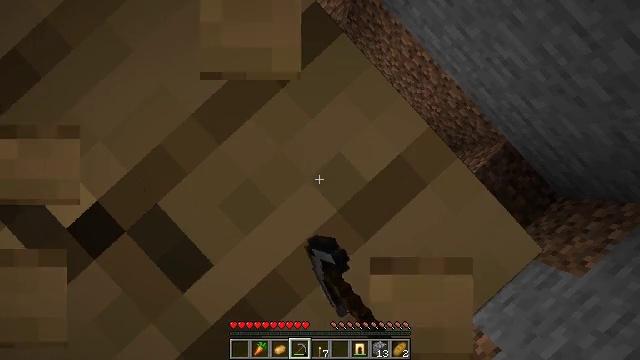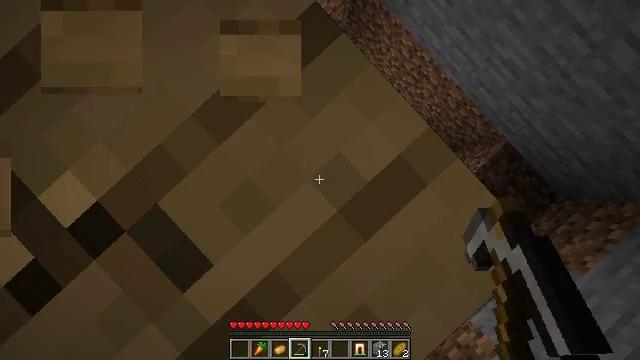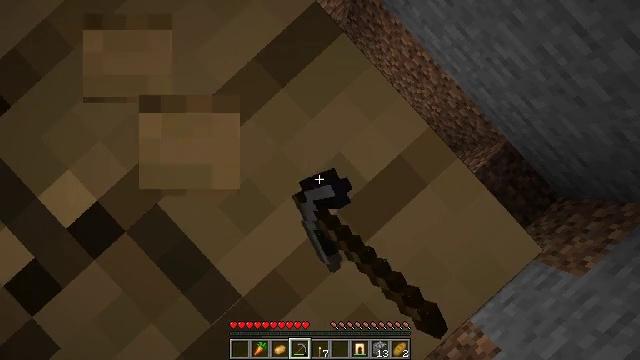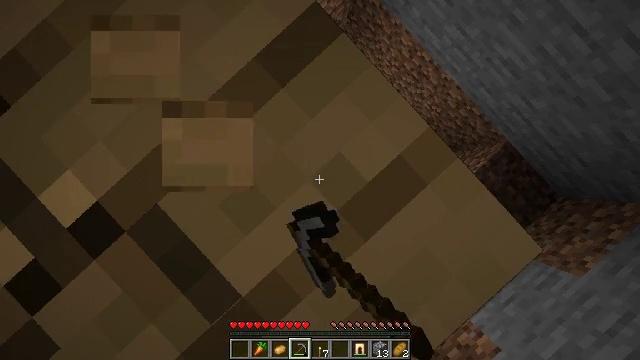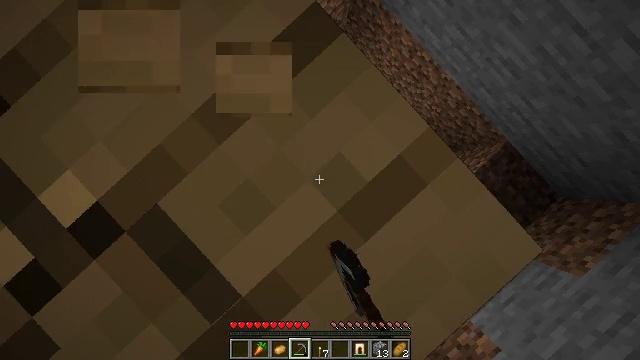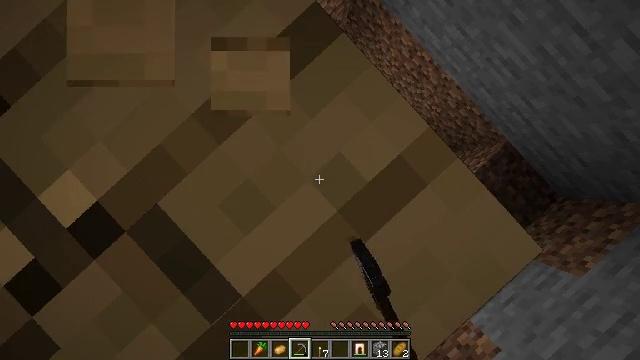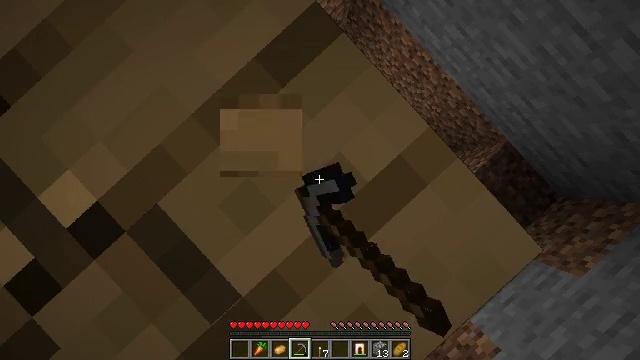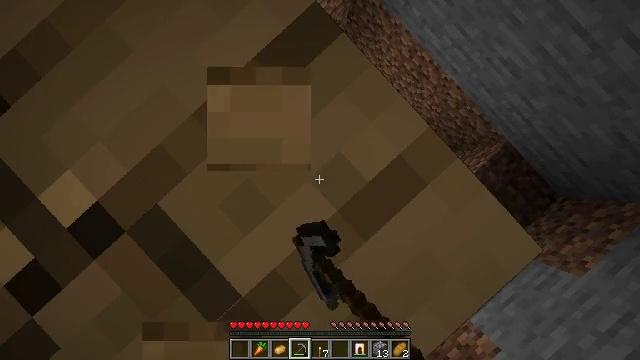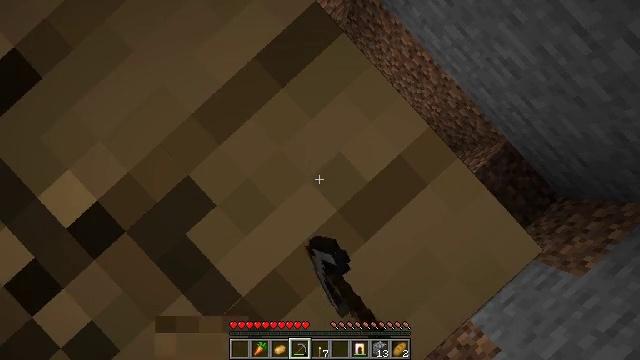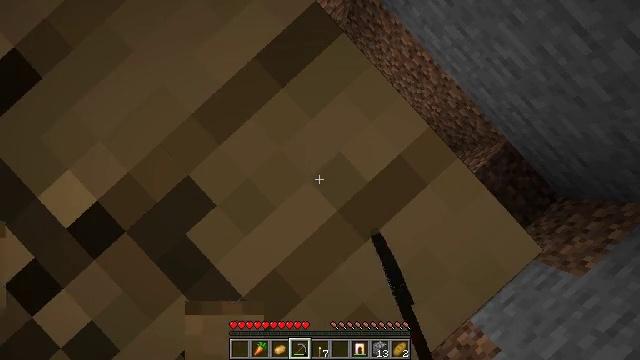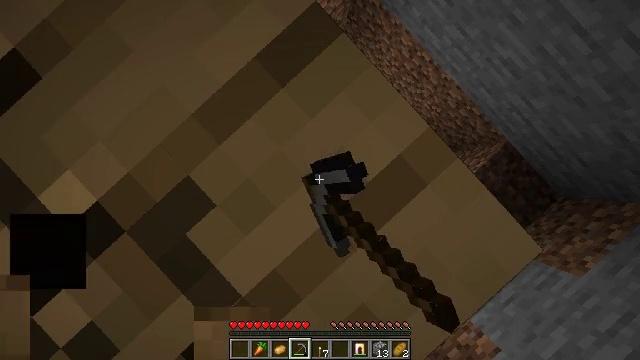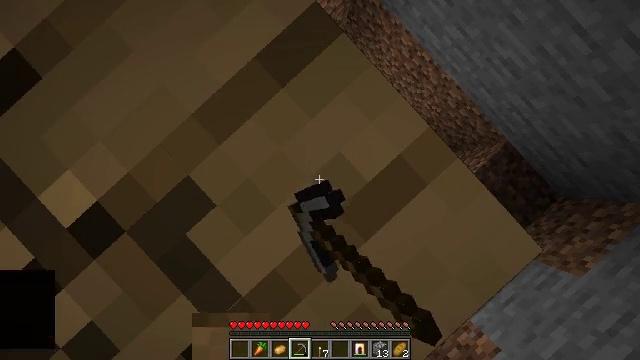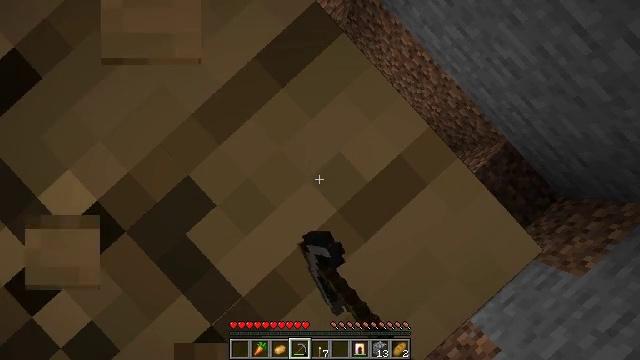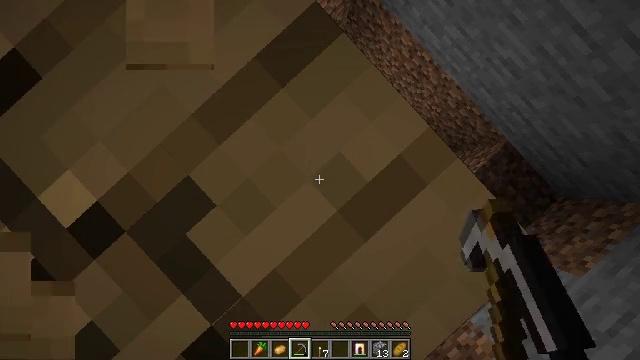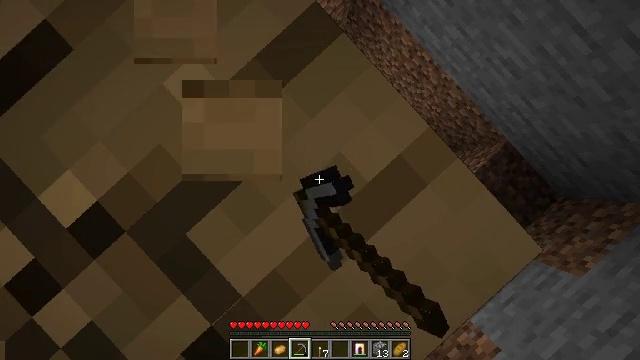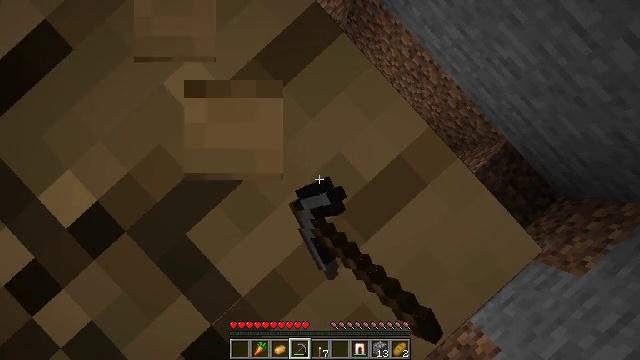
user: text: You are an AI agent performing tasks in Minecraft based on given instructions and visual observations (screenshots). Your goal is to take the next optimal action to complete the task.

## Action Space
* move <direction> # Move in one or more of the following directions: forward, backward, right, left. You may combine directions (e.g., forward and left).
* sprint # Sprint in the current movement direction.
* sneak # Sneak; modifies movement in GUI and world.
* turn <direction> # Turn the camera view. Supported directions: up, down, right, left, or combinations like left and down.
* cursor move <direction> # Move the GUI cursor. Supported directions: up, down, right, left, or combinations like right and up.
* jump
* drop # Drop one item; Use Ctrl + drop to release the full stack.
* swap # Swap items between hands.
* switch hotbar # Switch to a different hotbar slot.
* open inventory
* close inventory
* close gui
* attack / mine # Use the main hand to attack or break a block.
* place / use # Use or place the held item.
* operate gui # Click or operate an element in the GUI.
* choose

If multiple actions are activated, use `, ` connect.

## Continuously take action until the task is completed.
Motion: motion action
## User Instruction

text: Mine planks.
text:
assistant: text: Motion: attack / mine
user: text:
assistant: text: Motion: attack / mine
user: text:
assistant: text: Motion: attack / mine
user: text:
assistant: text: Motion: attack / mine
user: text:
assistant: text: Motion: attack / mine
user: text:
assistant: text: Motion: attack / mine
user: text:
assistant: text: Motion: attack / mine
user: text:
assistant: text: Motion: attack / mine
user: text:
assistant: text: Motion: attack / mine
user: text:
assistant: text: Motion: attack / mine
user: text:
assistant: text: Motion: attack / mine
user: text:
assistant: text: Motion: attack / mine
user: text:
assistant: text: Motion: attack / mine
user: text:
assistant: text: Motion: attack / mine
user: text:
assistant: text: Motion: attack / mine
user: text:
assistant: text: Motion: attack / mine
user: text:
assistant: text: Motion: attack / mine
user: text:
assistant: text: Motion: attack / mine
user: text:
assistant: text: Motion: attack / mine
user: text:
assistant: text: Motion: attack / mine
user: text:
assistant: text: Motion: attack / mine
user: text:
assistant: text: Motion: attack / mine
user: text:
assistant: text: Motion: attack / mine
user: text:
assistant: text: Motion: attack / mine
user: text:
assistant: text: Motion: attack / mine
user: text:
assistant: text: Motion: attack / mine
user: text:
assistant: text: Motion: attack / mine
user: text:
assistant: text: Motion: attack / mine
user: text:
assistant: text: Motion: attack / mine
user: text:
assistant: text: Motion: attack / mine